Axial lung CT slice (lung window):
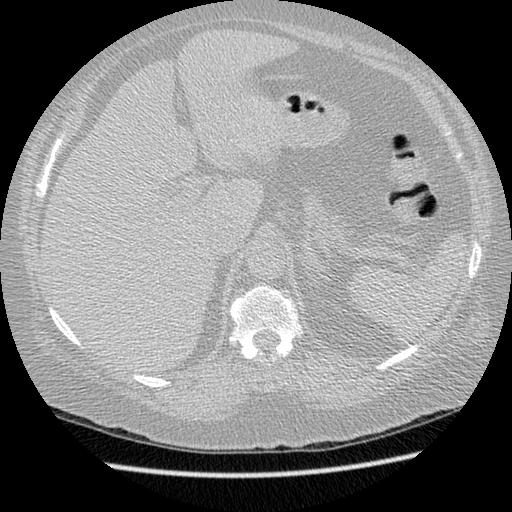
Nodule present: no